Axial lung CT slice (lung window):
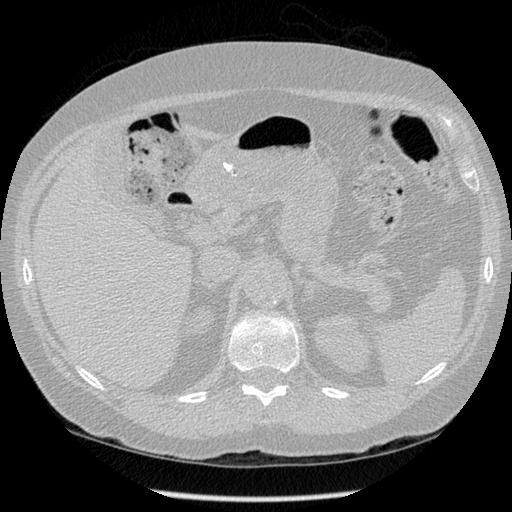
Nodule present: no